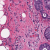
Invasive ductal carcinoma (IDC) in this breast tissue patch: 0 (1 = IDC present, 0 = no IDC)